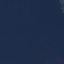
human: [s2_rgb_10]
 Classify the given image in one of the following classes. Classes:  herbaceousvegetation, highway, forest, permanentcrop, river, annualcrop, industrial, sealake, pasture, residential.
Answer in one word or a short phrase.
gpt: SeaLake